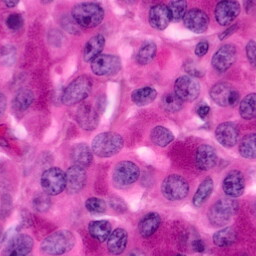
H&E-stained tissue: Pancreatic